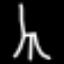
Label: The Eiffel Tower